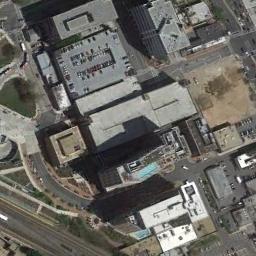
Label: commercial_area